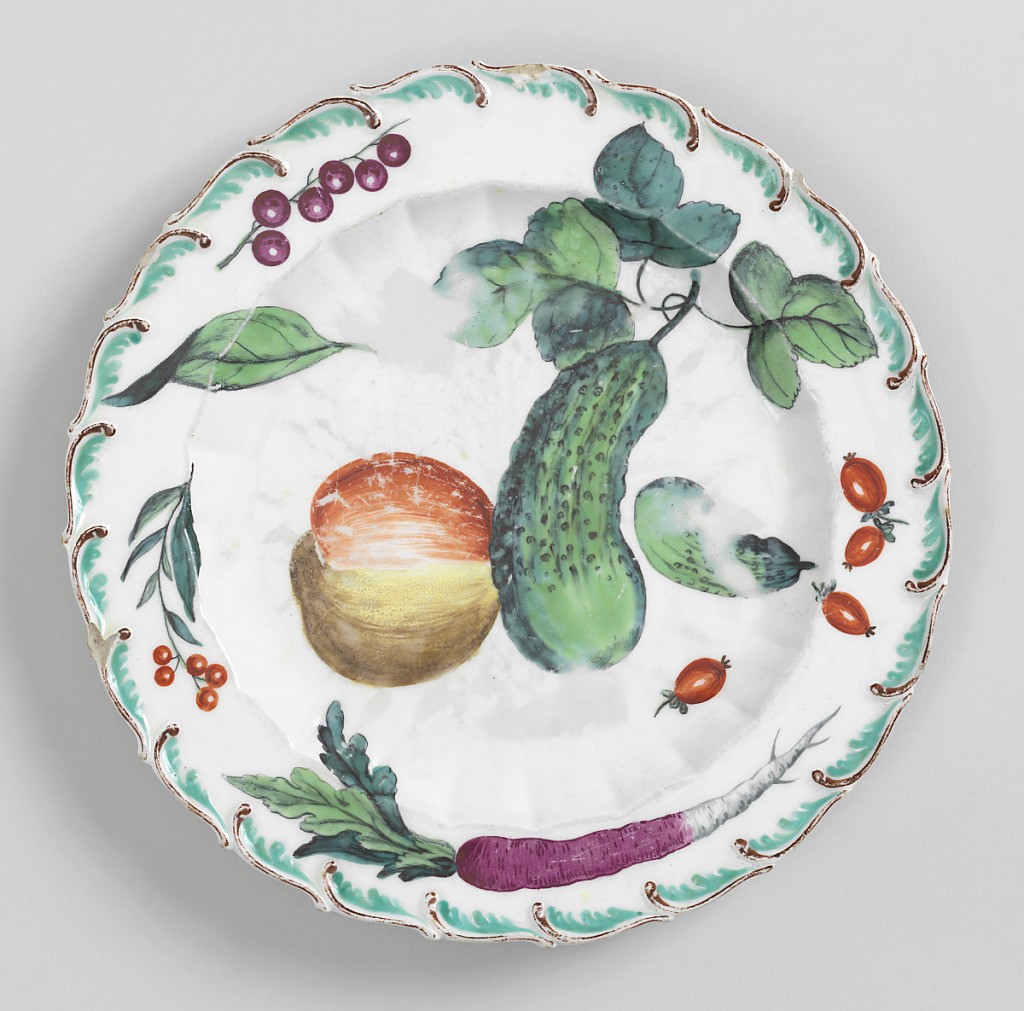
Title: Group of Twelve "Hans Sloane" Botanical Plates
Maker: Chelsea Porcelain Manufactory, English, 1745 – 1784
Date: ca. 1757–1769
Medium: soft paste porcelain, vitreous enamel
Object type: plates
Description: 1955-163-1/12: A group of twelve plates decorated with painted fr...;     1955-163-1: Flat marly springing from scalloped inner rim. Rai...